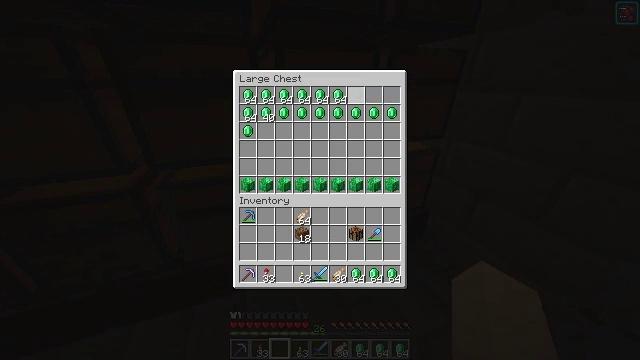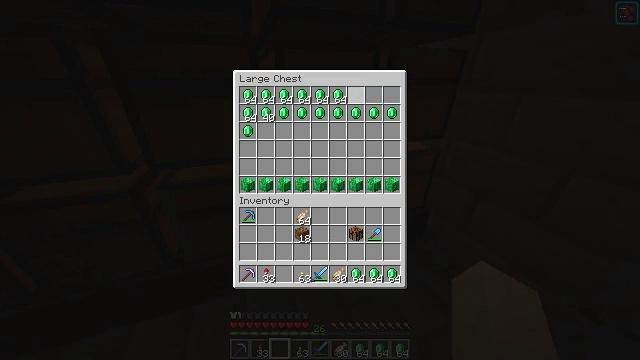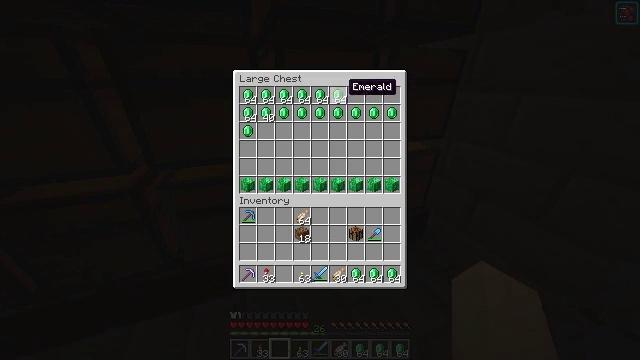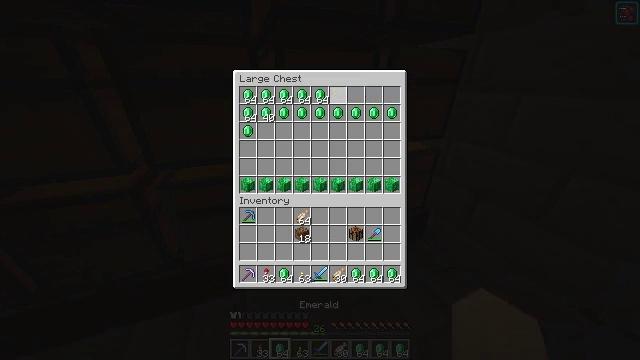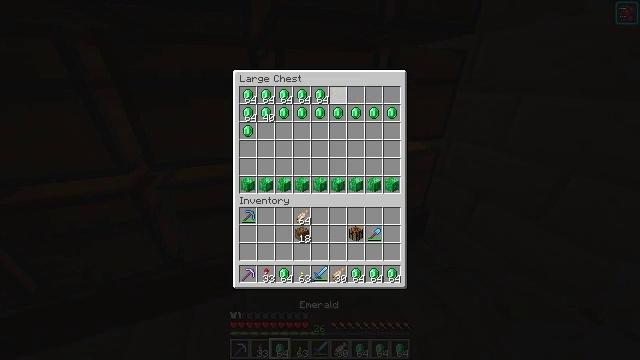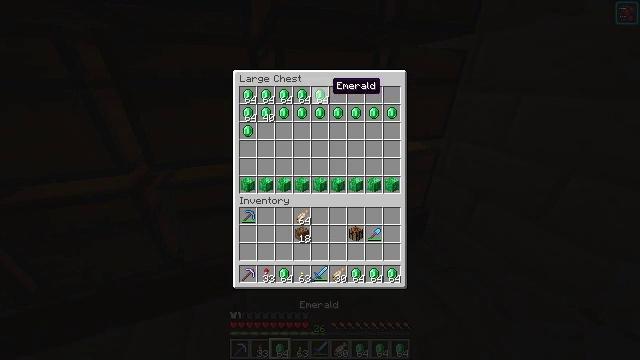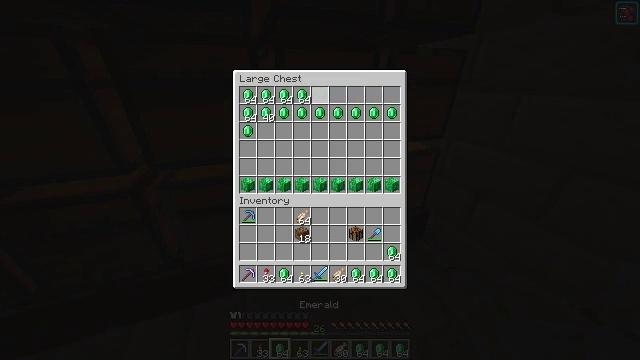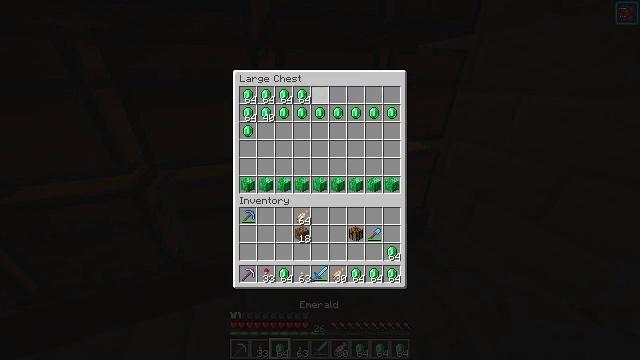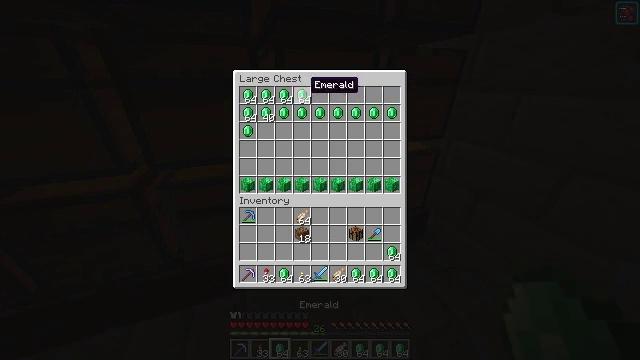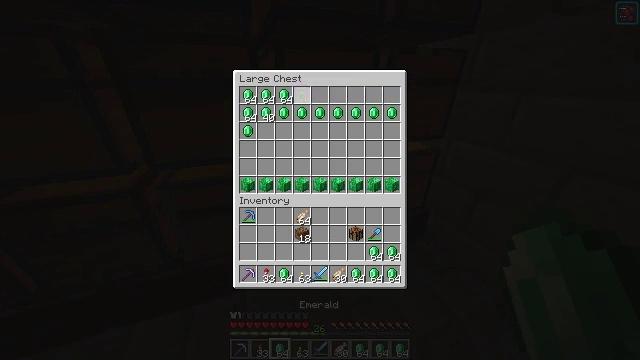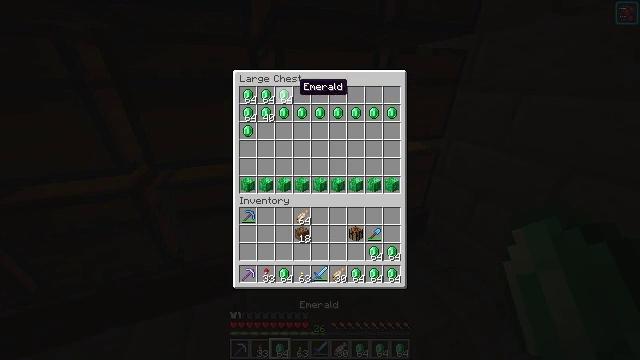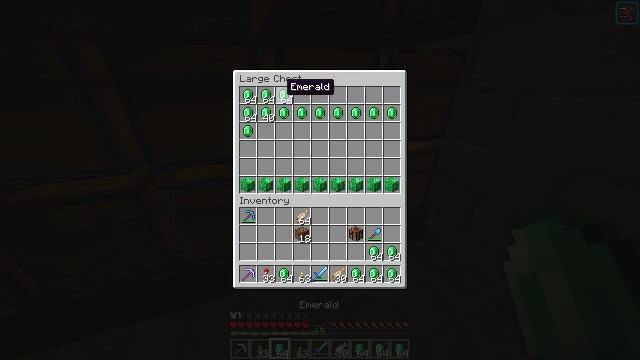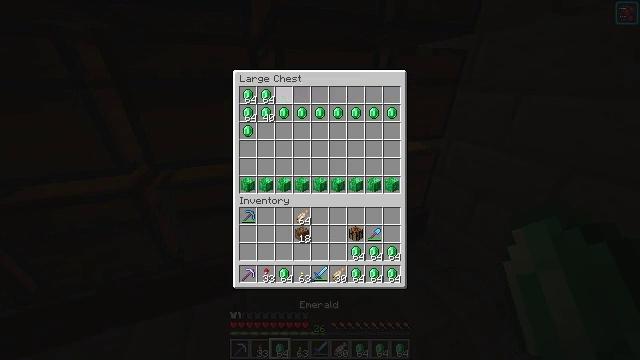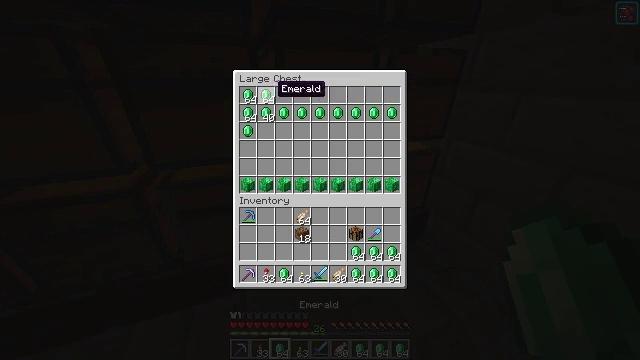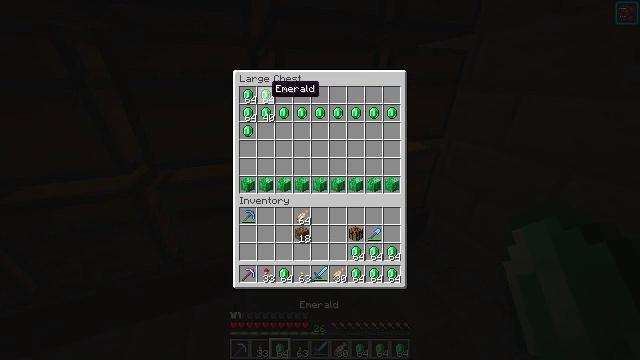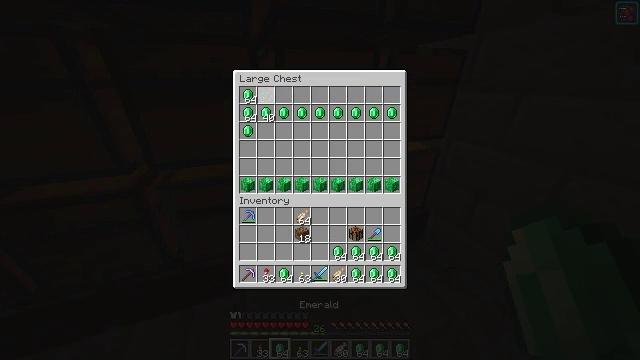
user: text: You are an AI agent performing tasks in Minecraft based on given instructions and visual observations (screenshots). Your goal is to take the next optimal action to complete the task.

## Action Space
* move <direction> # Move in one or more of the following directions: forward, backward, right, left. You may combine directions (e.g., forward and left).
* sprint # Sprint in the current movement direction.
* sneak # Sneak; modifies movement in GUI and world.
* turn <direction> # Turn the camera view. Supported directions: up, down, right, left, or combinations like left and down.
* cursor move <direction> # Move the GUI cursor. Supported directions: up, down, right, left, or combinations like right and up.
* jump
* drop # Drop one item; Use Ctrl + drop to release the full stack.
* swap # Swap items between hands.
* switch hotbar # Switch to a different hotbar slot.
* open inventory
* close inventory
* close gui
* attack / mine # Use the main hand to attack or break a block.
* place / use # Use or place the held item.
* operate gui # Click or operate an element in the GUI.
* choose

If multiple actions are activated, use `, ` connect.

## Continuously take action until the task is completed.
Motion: motion action
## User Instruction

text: Use emeralds to craft an emerald block.
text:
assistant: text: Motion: sneak, cursor move left, choose
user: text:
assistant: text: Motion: sneak
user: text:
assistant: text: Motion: sneak, choose
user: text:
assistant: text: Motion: sneak, cursor move left, choose
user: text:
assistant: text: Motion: sneak
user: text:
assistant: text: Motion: sneak, choose
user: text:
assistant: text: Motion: sneak, choose
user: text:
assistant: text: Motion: sneak, cursor move left
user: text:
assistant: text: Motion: sneak, choose
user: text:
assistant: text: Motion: sneak, cursor move left, choose
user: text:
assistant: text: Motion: sneak, cursor move left
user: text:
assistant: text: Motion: sneak, choose
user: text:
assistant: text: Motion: sneak, cursor move left, choose
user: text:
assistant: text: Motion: sneak
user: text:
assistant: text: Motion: sneak, choose
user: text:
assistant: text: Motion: sneak, choose
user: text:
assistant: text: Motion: sneak
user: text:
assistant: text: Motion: sneak
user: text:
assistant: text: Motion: sneak
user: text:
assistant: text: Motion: sneak, cursor move down
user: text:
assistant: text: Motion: sneak
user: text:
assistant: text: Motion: sneak
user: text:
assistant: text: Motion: sneak
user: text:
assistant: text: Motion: sneak
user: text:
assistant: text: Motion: sneak, choose
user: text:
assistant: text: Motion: sneak, cursor move right, choose
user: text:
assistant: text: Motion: sneak
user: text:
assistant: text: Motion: sneak
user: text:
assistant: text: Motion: sneak
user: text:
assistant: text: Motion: sneak